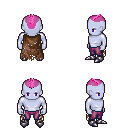
a pixel art fantasy rpg character, male body template, dark elf, purple skin, brown tattered cape, magenta pants, pink short mohawk hairstyle, metal boots, four views (front, back, left, right), 2x2 character sprite sheet, small pixel art, hard edges, no anti-aliasing